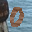
Label: 0